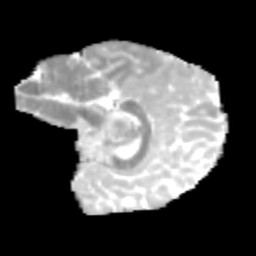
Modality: MD
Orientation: sagittal
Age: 13
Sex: female
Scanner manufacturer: siemens
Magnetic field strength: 3 T
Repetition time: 3.8 s
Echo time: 0.07 s